Question: The following data is being used to load and display a grid dynamically. The only difference between the two grids is that the first reader takes in the data below , but the second grid only knows about the data and the 'metaData' will be generated . I placed stubs for the fields and columns as this is not the issue and I haven't decided on how I will generate the data yet.
Both of the readers eventually pass the data below to the 'JsonReader''s 'readRecords()'' function via 'this.callParent([data]);', but the second one does not display the data. The data is there, but I am not sure why it does not display?

There are two links to demos below. The first is a JSFiddle that loads from memory and the second is a Sencha Fiddle that loads through AJAX.
## Snippet
'''
var rawFields = [
{ "name": "year", "type": "int" },
{ "name": "standard", "type": "string" },
{ "name": "bitRate", "type": "float" }
];
var rawColumns = [
{ "text" : "Year", "dataIndex" : "year", "flex" : 1 },
{ "text" : "Standard", "dataIndex" : "standard", "flex" : 1 },
{ "text" : "Bit/Sec", "dataIndex" : "bitRate", "flex" : 1 }
];
'''
'''
Ext.define('Example.reader.DynamicReader', {
extend : 'Ext.data.reader.Json',
alias : 'reader.dynamicReader',
readRecords : function(data) {
var response = {
data: data,
metaData : this.createMetaData(data),
success: true
};
console.log(response);
return this.callParent([response]);
},
createMetaData : function(data) {
return {
idProperty : "id",
fields : rawFields, // These will eventually be generated...
columns : rawColumns // These will eventually be generated...
};
}
});
'''
## Data
'''
{
"data": [
{
"id": 0,
"year": 1997,
"standard": "802.11",
"bitRate": <PHONE>
},
{
"id": 1,
"year": 1999,
"standard": "802.11b",
"bitRate": <PHONE>
},
{
"id": 2,
"year": 1999,
"standard": "802.11a",
"bitRate": 54000000
},
{
"id": 3,
"year": 2003,
"standard": "802.11g",
"bitRate": 54000000
},
{
"id": 4,
"year": 2007,
"standard": "802.11n",
"bitRate": 600000000
},
{
"id": 5,
"year": 2012,
"standard": "802.11ac",
"bitRate": <PHONE>
}
],
"metaData": {
"idProperty": "id",
"fields": [
{
"name": "year",
"type": "int"
},
{
"name": "standard",
"type": "string"
},
{
"name": "bitRate",
"type": "float"
}
],
"columns": [
{
"text": "Year",
"dataIndex": "year",
"flex": 1
},
{
"text": "Standard",
"dataIndex": "standard",
"flex": 1
},
{
"text": "Bit/Sec",
"dataIndex": "bitRate",
"flex": 1
}
],
"success": true
}
}
'''
## Demos
The following examples both achieve the same thing, so the only difference is the loading of the data.
### Loading from Memory
<URL>
### Loading from AJAX
<URL>
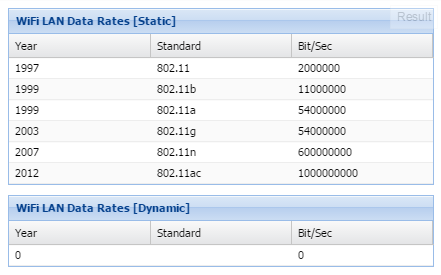
Answer: I figured out the answer. I needed to specify a root value for the reader so that the data can be mapped properly.
'''
Ext.onReady(function() {
Ext.widget("dynamicGrid", {
title: 'WiFi LAN Data Rates [Dynamic]',
renderTo: Ext.get('example-grid-dynamic'),
readerType: 'dynamicReader',
// This need to match the 'data' key specified in the 'response' object
// that was created in readRecords().
readerRoot: 'data',
data : rawData
});
});
'''
The documentation for 'root' notes that the 'root' property has to map to the data portion of the response.
Documentation for 'Json.root':
>
## Ext.data.reader.Json.root
### root : String
The name of the property which contains the data items corresponding to the Model(s) for which this Reader is configured. For JSON reader it's a property name (or a dot-separated list of property names if the root is nested). For XML reader it's a CSS selector. For Array reader the root is not applicable since the data is assumed to be a single-level array of arrays.